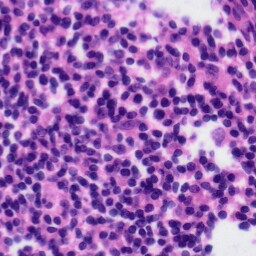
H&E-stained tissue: Tonsil